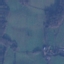
Land use / land cover class: Pasture